Question: I have been trying to replace the fragment with another fragment if user clicks on one of the list item. Now the problem is the other fragment is getting displayed but it is not replacing previous frame but it is just getting displayed on top of the previous fragment. This is how I am calling my new fragment on list item click:
'''
public void onItemClick(AdapterView<?> parent, View view,
int position, long id) {
String sender = ((TextView) view.findViewById(R.id.sender)).getText() .toString();
String subject = ((TextView) view.findViewById(R.id.subject)).getText() .toString();
String fname = ((TextView) view.findViewById(R.id.file_name)).getText() .toString();
Fragment frag =new DisplayFragment();
Bundle bundle = new Bundle();
bundle.putString("file_name", fname);
frag.setArguments(bundle);
FragmentManager fragmentManager = getFragmentManager();
FragmentTransaction fragmentTransaction = fragmentManager.beginTransaction();
fragmentTransaction.replace(R.id.fragment_frame, frag);
fragmentTransaction.addToBackStack(null);
fragmentTransaction.commit();
'''
and activity associated with this fragment is:
'''
<FrameLayout
android:id="@+id/fragment_frame"
android:layout_width="match_parent"
android:layout_height="match_parent"
/>
<ListView
android:id="@+id/list"
android:layout_width="match_parent"
android:layout_height="match_parent" >
</ListView>
'''
now the code for new fragment is:
'''
public View onCreateView(LayoutInflater inflater, ViewGroup container,
Bundle savedInstanceState)
{
View rootView = inflater.inflate(R.layout.activity_displayfile, container, false);
return rootView;
}
public void onActivityCreated(Bundle savedInstanceState)
{
super.onActivityCreated(savedInstanceState);
TextView tv=(TextView)getView().findViewById(R.id.textView1);
Bundle bundle = this.getArguments();
String myfile = (String)bundle.get("file_name");
tv.setText(myfile);
}
'''
and its associated activity is :
'''
<FrameLayout
android:id="@+id/display_frame"
android:layout_width="match_parent"
android:layout_height="match_parent"
>
<TextView
android:id="@+id/textView1"
android:layout_width="match_parent"
android:layout_height="match_parent" />
</FrameLayout>
'''
the desired output should be the textview in new fragment should replace whole content of previous fragment. but the output after clicking item that I am getting is:

this "hi" should get displayed alone not with the list. It seems my code is correct. Thanks in advance.
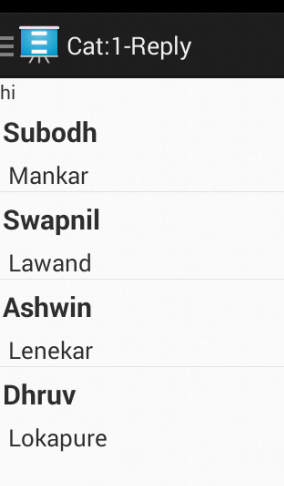
Answer: Issue here is that you have a frame layout n a list view in a single view. You are replacing your frame with the fragment but your list view is still there.
1. Use fragment in your xml instead of frame layout and list view
2. Create a list fragment
3. On create of activity add list fragment to the view
4. On list item click replace list fragment with your fragment.
Hope this helps.